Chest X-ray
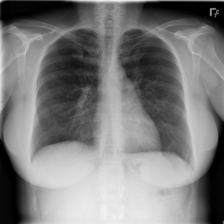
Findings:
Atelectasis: negative
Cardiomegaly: negative
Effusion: negative
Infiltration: positive
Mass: negative
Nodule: negative
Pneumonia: negative
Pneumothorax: negative
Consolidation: negative
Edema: negative
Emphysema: negative
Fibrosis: negative
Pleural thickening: negative
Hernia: negative